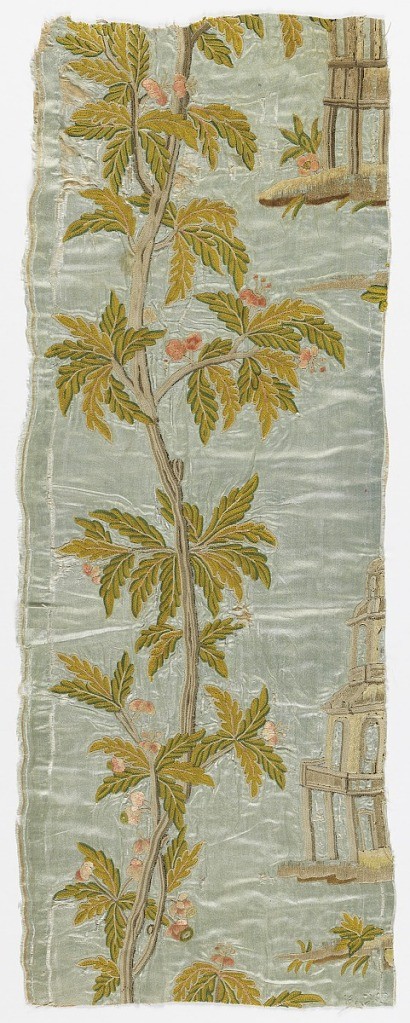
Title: Fragment
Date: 1750–99
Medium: silk Technique: embroidery on satin weave
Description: Design of an upright stem with flowering branches, and architectural motif (partly cut away).